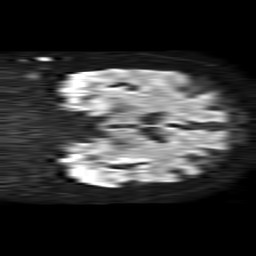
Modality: TRACE
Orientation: coronal
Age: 56
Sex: male
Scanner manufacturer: philips
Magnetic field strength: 1.5 T
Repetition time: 4.6 s
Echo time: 0.08631 s